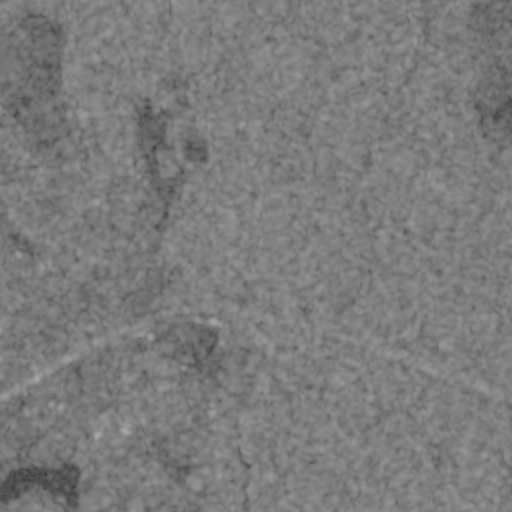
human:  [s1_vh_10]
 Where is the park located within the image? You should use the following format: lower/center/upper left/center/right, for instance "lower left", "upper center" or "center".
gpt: The park is located in the lower center of the image.
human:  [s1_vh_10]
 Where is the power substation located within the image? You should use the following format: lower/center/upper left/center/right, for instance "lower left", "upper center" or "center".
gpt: The power substation is located in the center of the image.
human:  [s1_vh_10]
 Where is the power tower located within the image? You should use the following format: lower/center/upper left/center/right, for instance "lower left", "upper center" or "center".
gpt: The power tower is located in the lower center of the image.
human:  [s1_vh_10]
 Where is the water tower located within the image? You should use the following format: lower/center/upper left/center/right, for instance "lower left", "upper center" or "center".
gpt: The water tower is located in the center left of the image.
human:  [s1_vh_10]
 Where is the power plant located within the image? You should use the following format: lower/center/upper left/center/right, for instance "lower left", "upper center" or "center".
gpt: There is no power plant in the image.

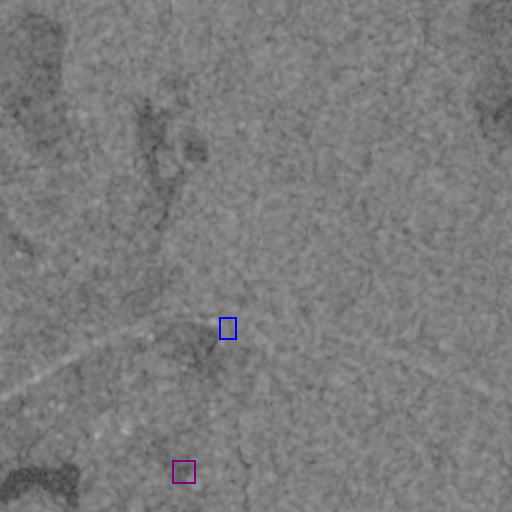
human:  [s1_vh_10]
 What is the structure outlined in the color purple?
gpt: The structure outlined in purple is a park.
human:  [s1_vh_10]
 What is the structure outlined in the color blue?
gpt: The structure outlined in blue is a power substation.
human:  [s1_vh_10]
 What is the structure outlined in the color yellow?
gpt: There is no yellow outline.